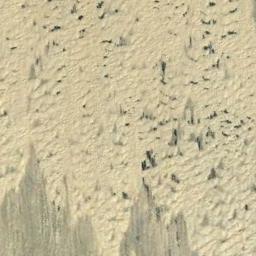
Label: desert